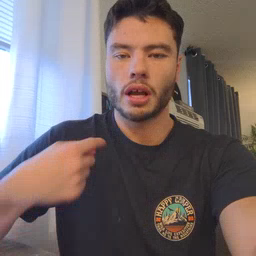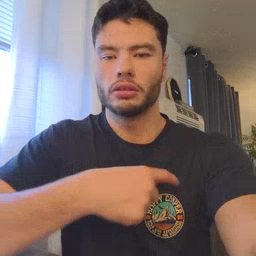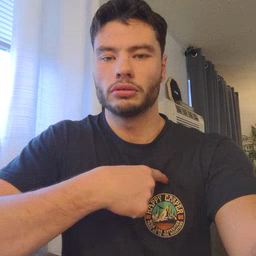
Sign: weus